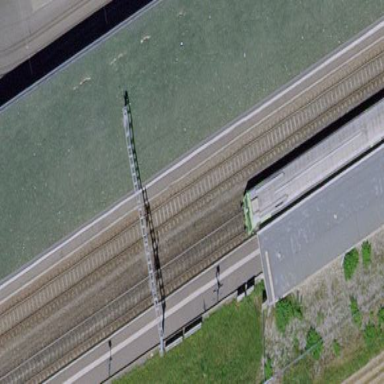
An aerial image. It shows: Platform with shelter made of asphalt. It is public transport platform located alongside railway.